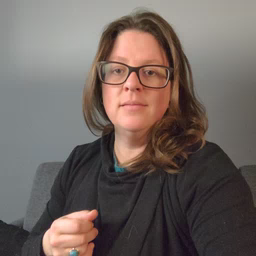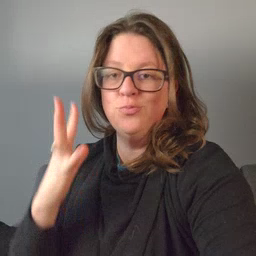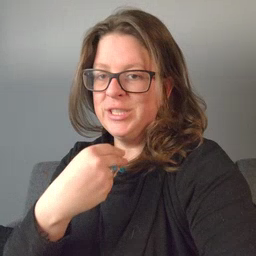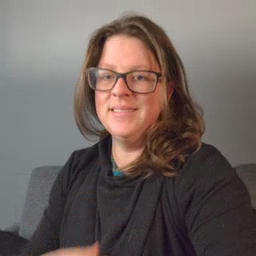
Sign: pretty